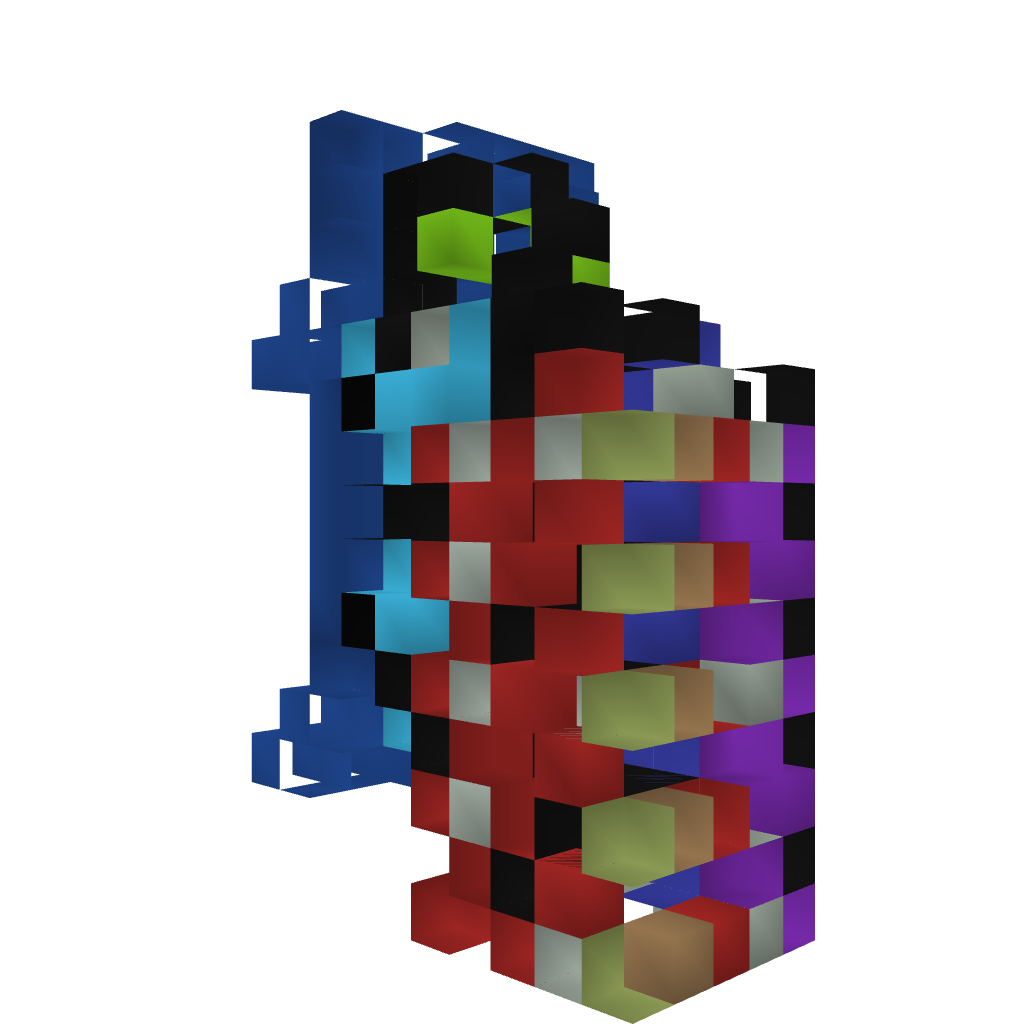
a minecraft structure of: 100% working elevator